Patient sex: M
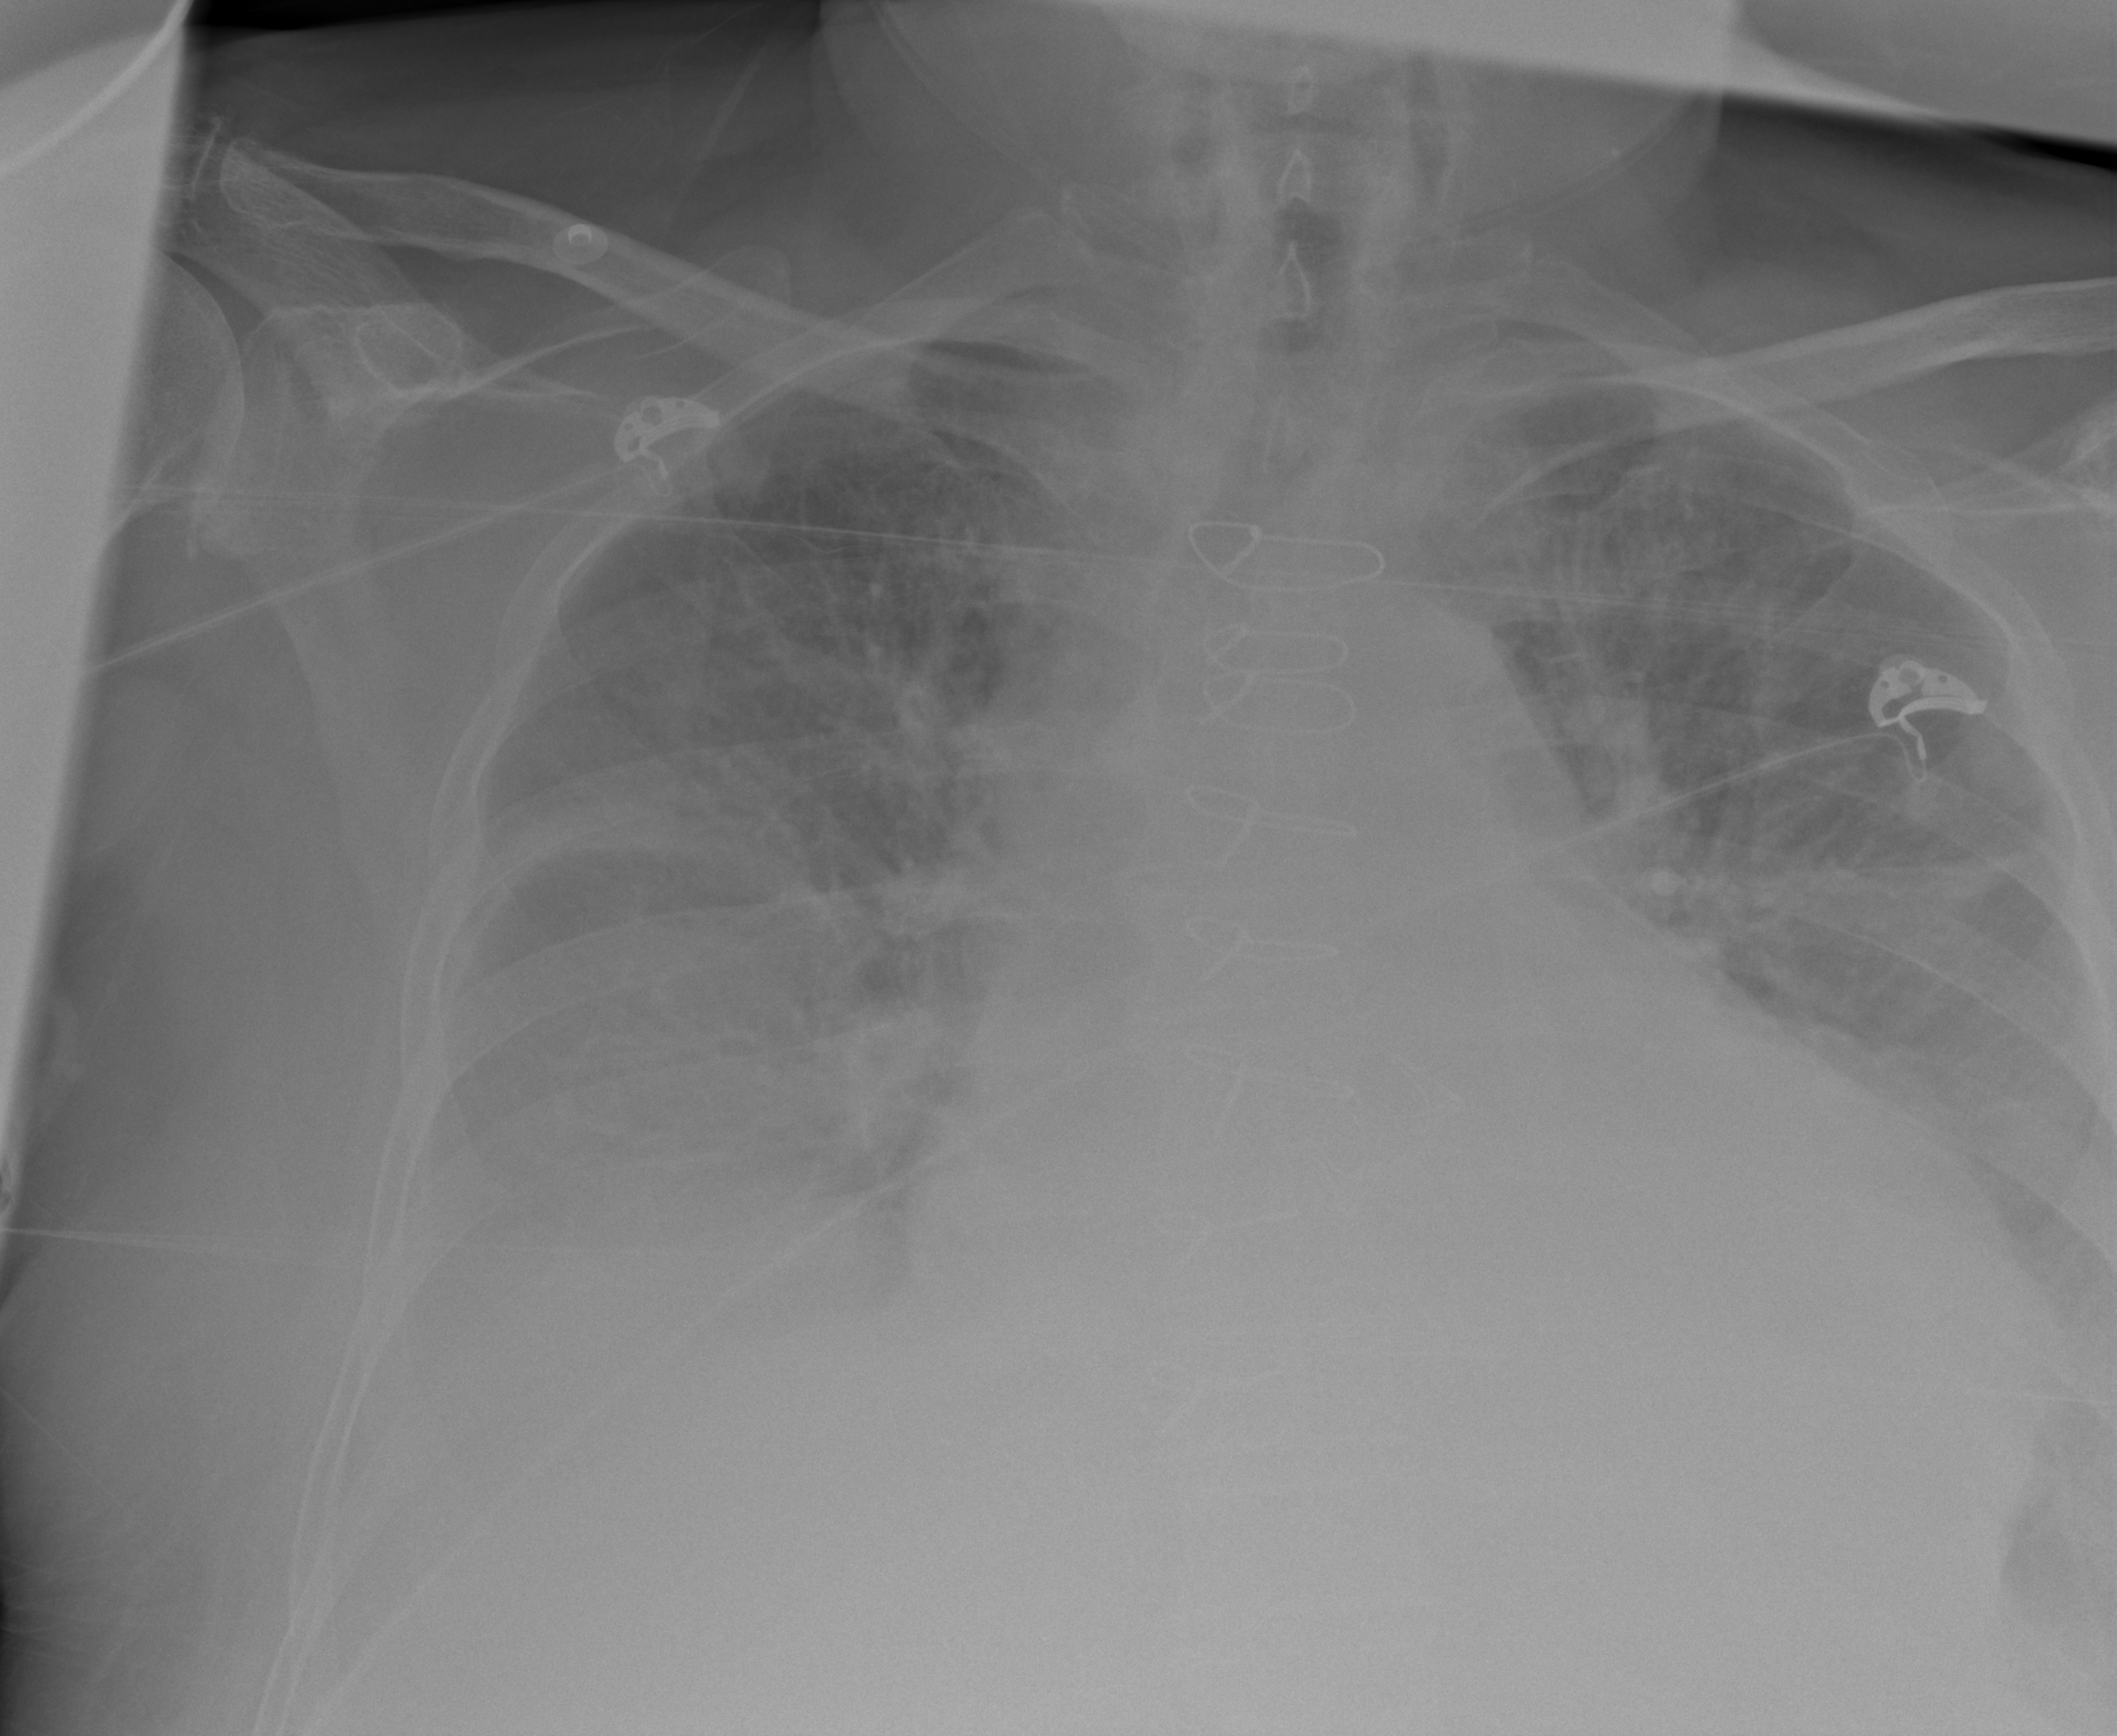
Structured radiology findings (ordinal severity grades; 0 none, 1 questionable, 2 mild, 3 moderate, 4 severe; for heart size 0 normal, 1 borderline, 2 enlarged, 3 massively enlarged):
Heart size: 3
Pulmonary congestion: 2
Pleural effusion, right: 3
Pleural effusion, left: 3
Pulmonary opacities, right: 2
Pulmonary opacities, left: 2
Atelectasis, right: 3
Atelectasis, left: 3